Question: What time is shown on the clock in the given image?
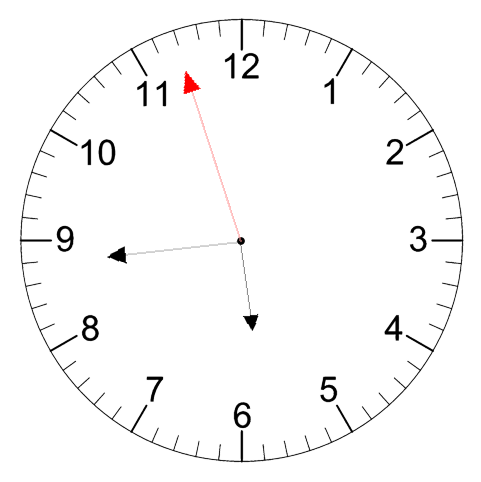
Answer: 05:43:57